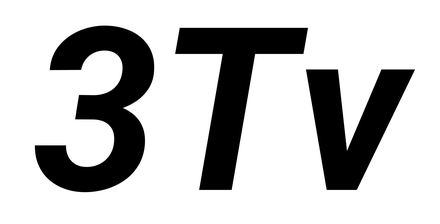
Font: Roboto-Italic_Bold_Italic